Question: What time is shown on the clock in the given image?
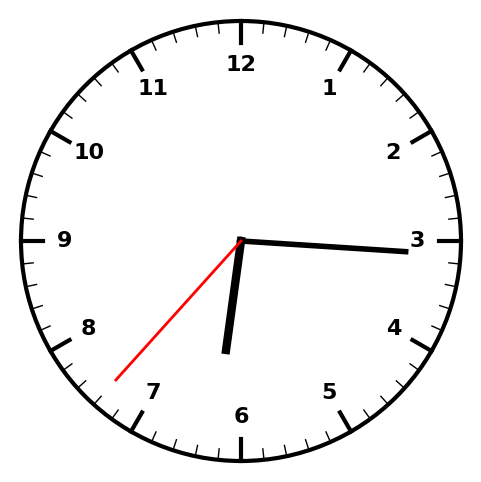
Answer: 06:15:37